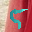
Label: 5